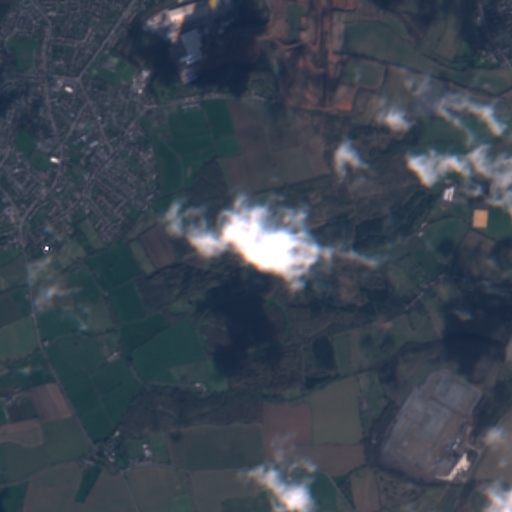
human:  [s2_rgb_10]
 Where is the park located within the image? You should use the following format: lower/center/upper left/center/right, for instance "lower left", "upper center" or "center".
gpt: The park is located in the upper left of the image.
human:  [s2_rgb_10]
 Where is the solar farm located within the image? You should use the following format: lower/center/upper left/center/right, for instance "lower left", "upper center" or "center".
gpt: The solar farm is located in the upper right of the image.
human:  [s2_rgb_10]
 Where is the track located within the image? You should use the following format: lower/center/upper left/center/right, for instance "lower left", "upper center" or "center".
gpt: There is no track in the image.